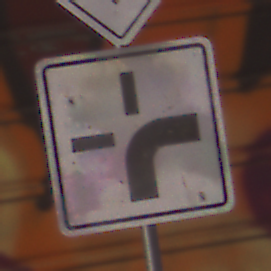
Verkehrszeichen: VerlaufVorfahrtsstrasse3
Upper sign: Vorfahrtsstrasse
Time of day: MorningAfternoon
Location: Outdoor (Urban)
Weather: Clear
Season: NotSpecified
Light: Natural